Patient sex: M
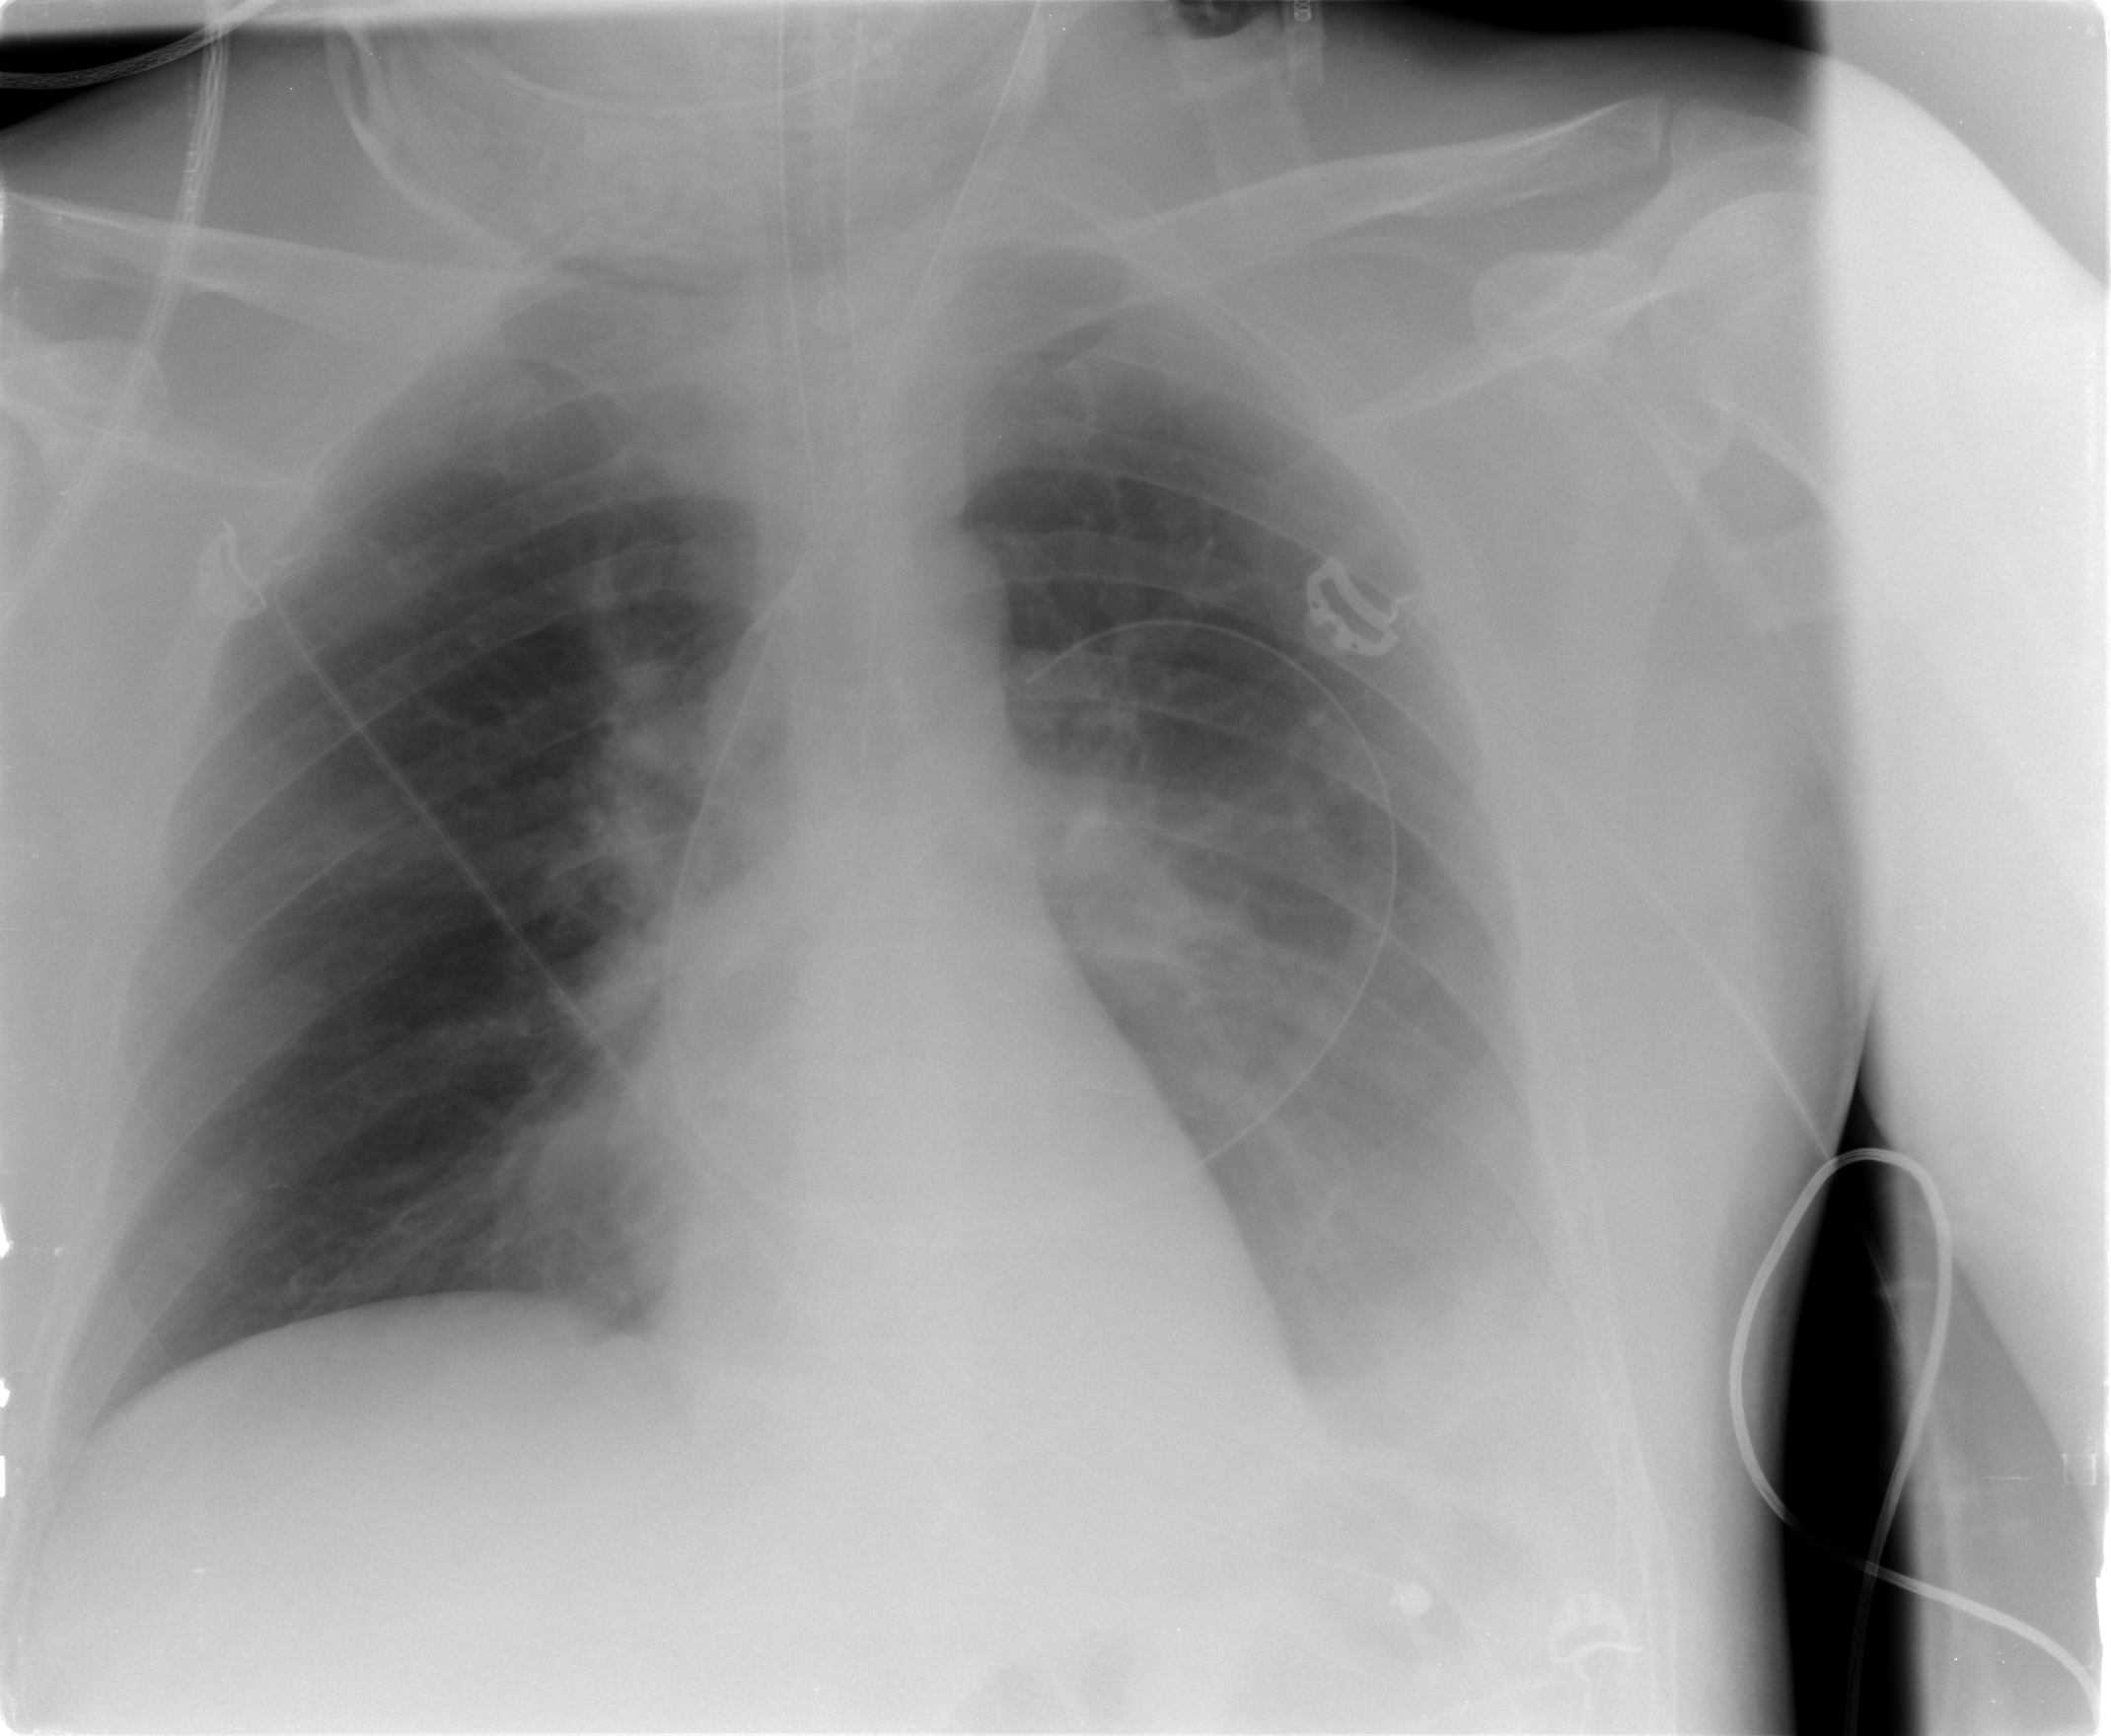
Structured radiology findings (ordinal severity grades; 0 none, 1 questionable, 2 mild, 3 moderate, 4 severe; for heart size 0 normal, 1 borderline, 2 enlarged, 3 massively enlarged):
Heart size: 0
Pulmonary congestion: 0
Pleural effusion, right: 0
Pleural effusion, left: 3
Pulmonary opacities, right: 2
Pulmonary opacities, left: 2
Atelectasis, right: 2
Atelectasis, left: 2